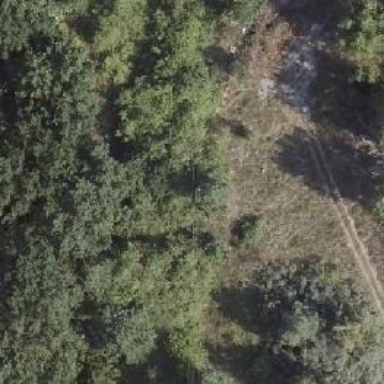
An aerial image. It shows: Abandoned spur railway.